The trace is the raw vibration amplitude of a rotating bearing as a function of time. Determine the bearing's health state. Answer with exactly one of: normal, inner_race, outer_race, ball.
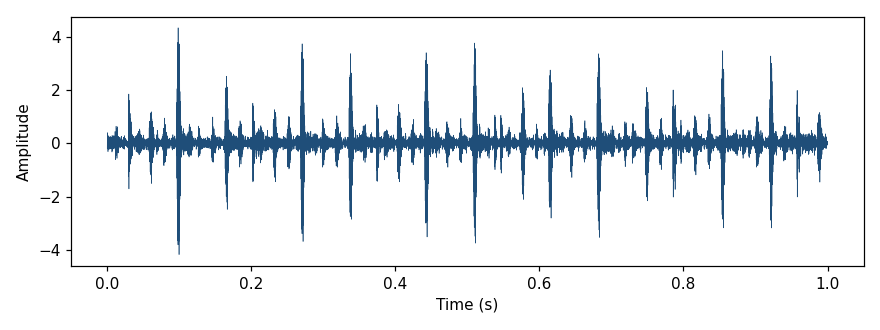
Answer: outer_race